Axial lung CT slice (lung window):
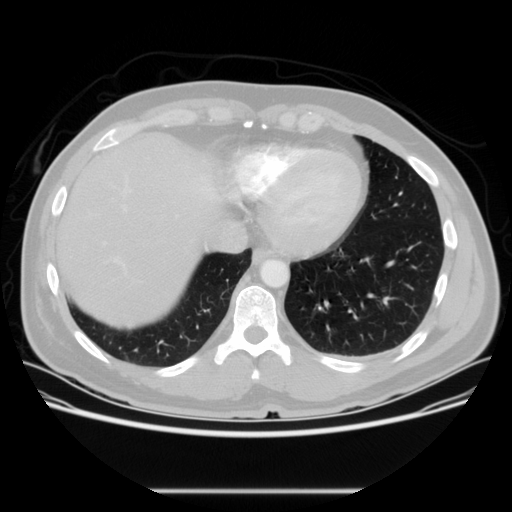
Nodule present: no